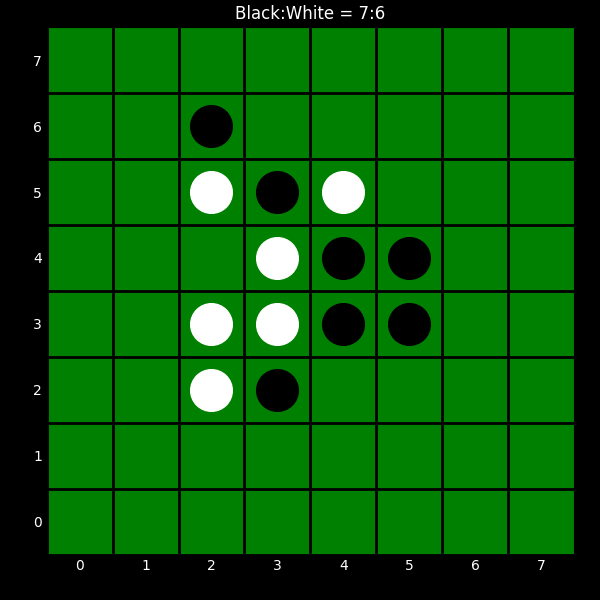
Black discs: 7
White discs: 6